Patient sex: M
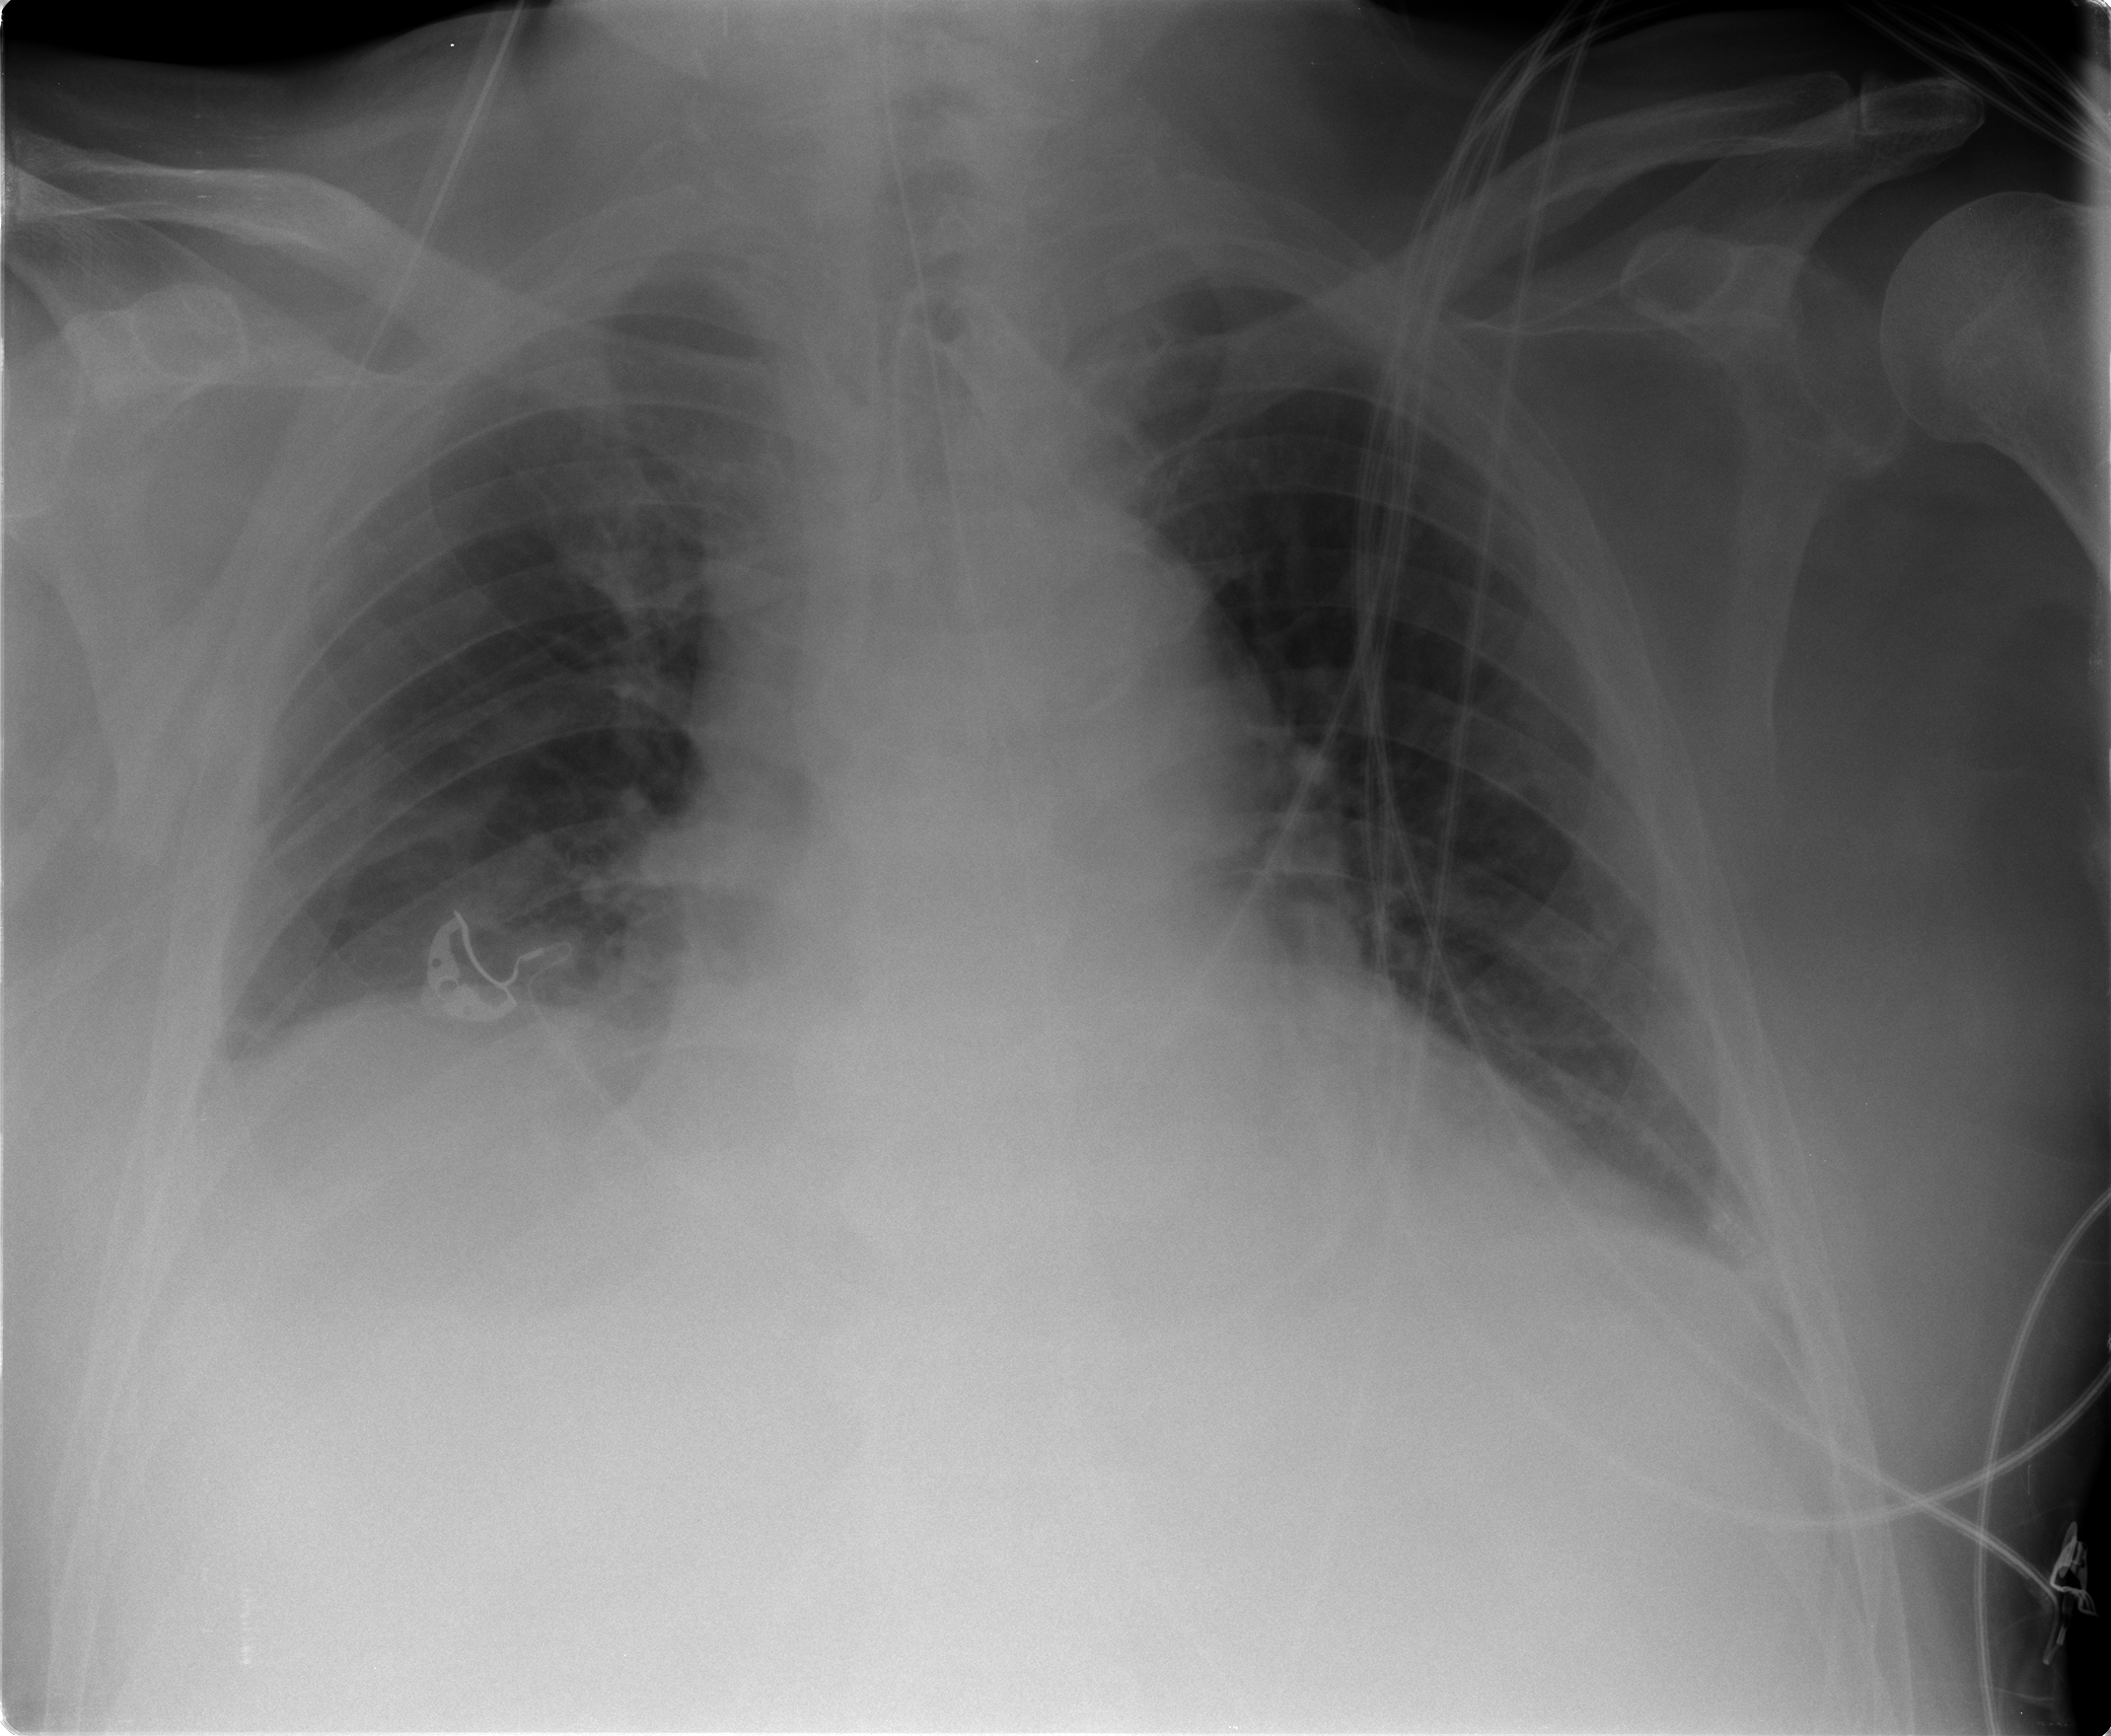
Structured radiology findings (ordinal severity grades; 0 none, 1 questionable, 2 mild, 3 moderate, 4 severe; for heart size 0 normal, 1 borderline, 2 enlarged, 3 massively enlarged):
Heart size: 1
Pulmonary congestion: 0
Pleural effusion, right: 0
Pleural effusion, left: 1
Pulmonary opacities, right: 0
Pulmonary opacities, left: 0
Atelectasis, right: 0
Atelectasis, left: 0